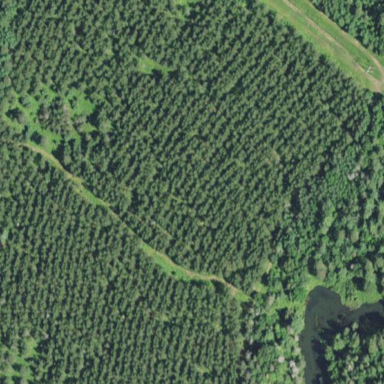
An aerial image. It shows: Plantation of evergreen needle-leaved forest.